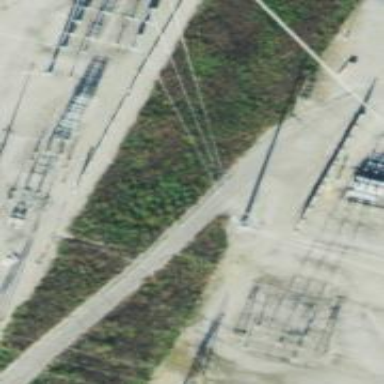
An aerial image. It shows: Power tower.